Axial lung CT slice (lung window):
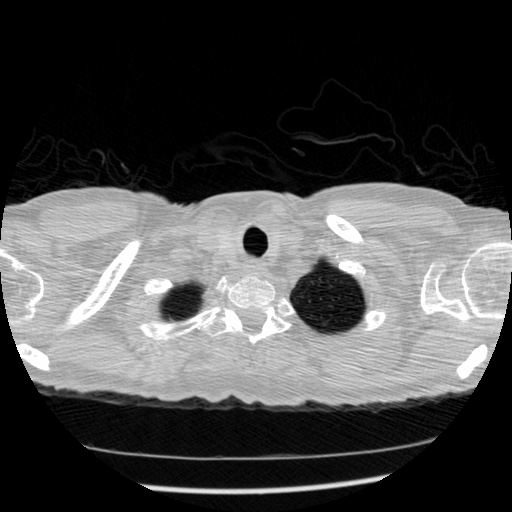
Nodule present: no